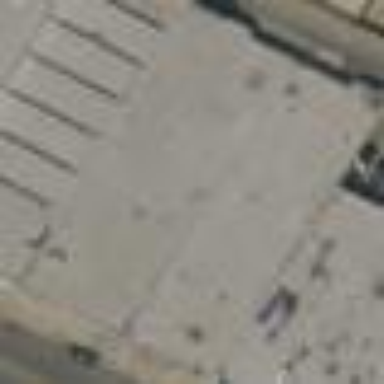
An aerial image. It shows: Industrial building.